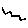
Label: zigzag